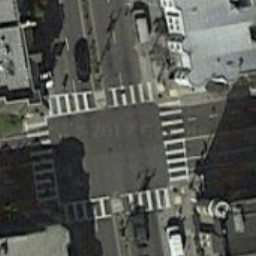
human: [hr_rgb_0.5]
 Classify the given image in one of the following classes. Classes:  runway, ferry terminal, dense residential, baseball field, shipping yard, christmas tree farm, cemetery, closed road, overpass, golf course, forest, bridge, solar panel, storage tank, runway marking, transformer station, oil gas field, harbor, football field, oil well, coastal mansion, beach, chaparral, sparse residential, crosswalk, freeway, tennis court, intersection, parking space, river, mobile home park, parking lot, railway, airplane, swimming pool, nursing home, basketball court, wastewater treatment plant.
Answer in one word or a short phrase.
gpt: crosswalk